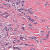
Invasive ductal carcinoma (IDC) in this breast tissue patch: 1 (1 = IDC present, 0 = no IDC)